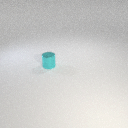
small cyan metal cylinder